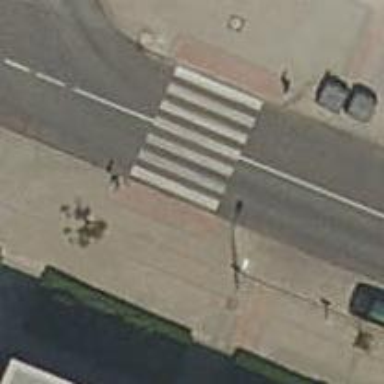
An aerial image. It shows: Zebra crossing on the road.